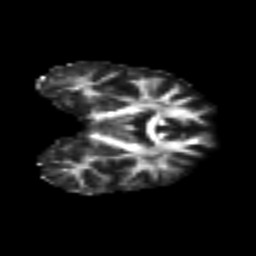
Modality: FA
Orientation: coronal
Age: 29
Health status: ill
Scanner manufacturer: philips
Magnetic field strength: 3 T
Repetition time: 9 s
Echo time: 0.127 s